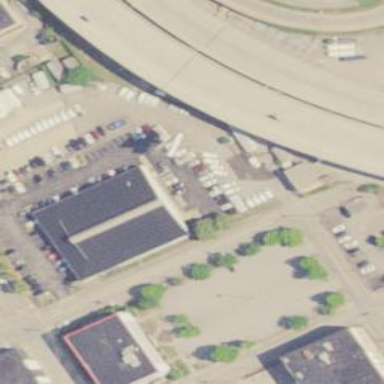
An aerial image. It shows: Building.